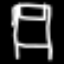
Label: bed